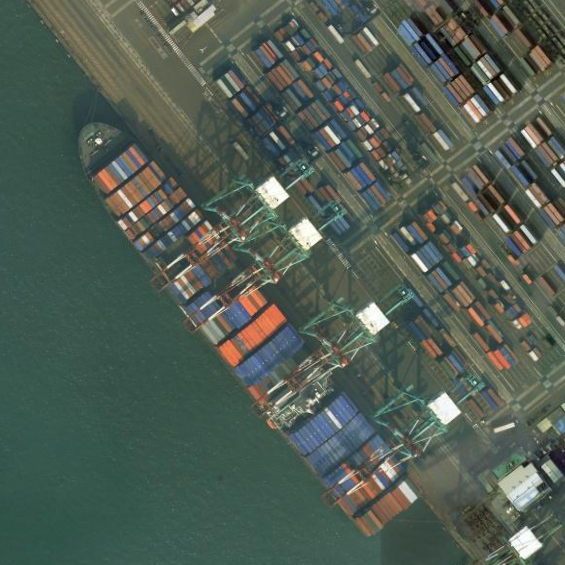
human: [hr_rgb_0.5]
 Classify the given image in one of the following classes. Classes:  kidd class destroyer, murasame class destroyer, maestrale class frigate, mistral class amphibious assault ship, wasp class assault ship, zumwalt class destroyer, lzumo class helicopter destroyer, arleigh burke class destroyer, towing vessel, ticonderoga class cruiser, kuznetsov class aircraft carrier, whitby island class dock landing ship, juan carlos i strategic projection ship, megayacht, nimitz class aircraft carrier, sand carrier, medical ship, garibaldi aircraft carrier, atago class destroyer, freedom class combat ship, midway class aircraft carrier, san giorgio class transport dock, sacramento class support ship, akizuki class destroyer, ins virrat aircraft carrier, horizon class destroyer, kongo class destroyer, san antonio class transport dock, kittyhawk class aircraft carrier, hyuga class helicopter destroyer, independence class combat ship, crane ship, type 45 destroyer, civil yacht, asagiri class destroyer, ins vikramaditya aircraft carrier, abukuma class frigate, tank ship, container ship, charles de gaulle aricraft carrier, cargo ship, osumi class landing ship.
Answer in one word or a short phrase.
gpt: Container ship